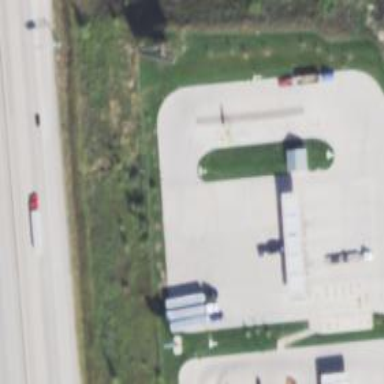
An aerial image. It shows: Weighbridge facility.